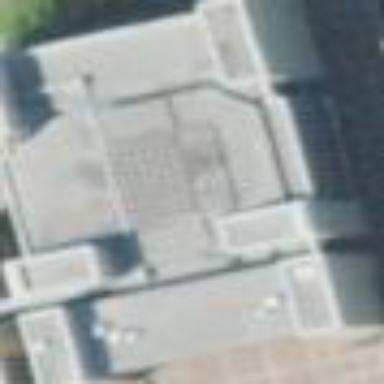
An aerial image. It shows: College building.